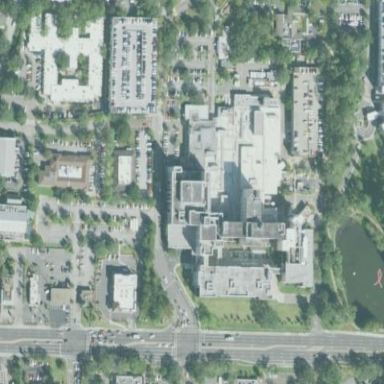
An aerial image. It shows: Healthcare facility identified as hospital.